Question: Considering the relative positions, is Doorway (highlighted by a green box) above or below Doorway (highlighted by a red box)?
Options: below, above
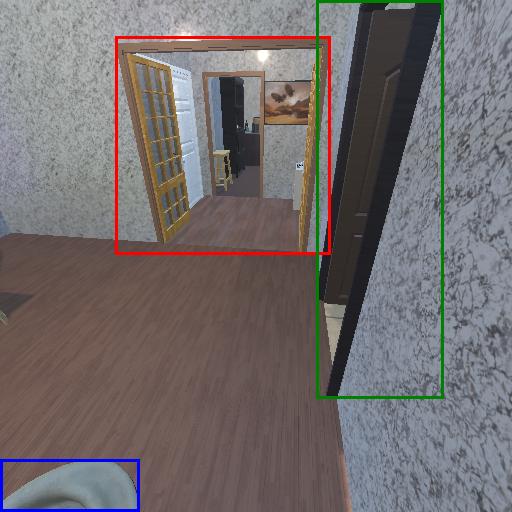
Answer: below